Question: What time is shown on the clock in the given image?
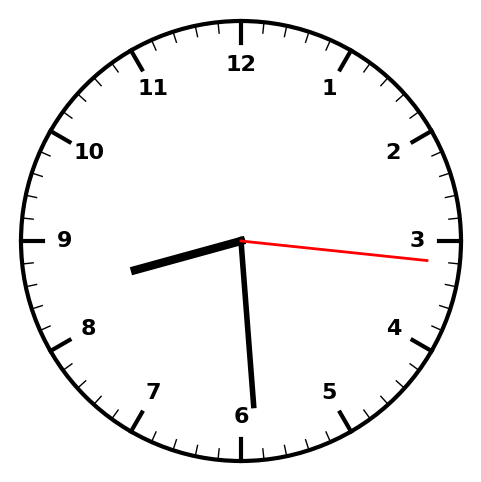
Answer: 08:29:16